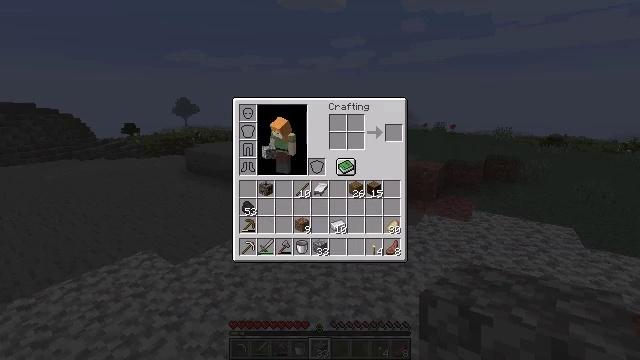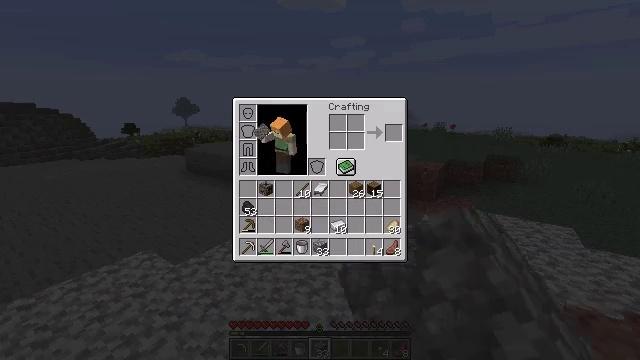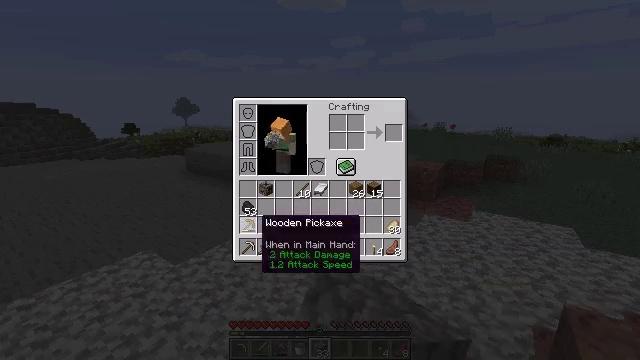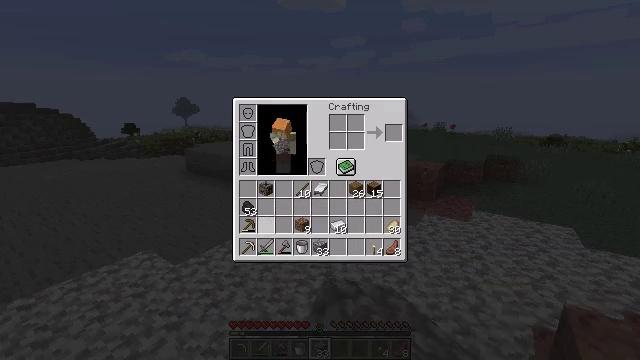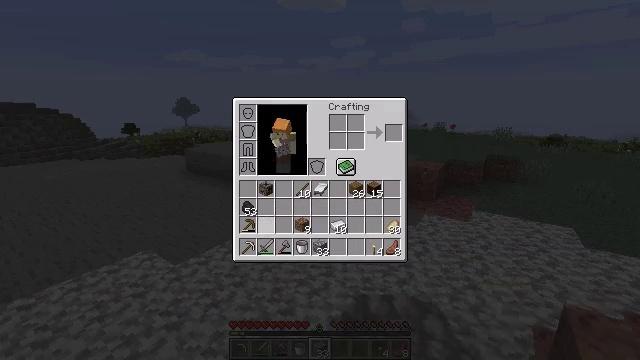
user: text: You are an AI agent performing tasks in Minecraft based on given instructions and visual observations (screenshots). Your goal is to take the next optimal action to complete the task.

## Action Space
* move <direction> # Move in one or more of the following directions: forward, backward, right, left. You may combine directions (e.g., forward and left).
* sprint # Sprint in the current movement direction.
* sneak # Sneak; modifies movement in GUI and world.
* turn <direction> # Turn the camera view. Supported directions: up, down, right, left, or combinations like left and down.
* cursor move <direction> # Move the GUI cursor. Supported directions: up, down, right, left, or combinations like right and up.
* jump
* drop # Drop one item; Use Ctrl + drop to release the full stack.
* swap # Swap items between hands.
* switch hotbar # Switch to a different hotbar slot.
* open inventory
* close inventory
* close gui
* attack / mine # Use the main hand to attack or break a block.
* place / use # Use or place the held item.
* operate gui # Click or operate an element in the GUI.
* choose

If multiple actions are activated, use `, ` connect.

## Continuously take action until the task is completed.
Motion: motion action
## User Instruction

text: Drop a stone pickaxe.
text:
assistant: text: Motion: cursor move right
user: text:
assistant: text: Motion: cursor move right
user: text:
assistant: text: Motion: no_op
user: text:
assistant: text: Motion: no_op
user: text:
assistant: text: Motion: no_op